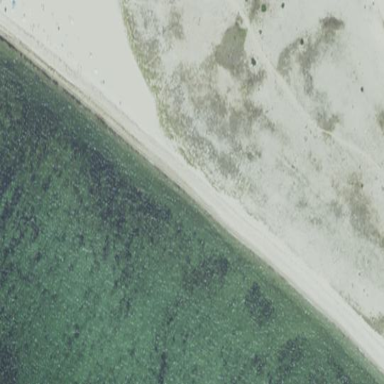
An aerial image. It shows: Sandy beach.